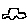
Label: car